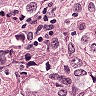
Metastatic tissue present: yes